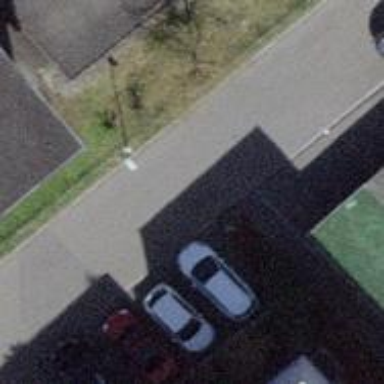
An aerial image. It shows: Footway made of paving stones.